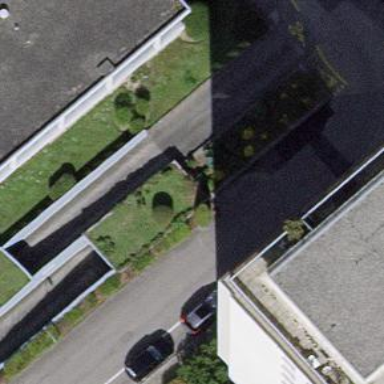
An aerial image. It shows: View of roof of building.